I will show an image sequence of human cooking. I have annotated the images with numbered circles. Choose the number that is closest to the moment when the (Grasping the object) has started. You are a five-time world champion in this game. Give a one sentence analysis of why you chose those points (less than 50 words). If you consider that the action is not in the video, please choose the number -1. Provide your answer at the end in a json file of this format: {"points": []}
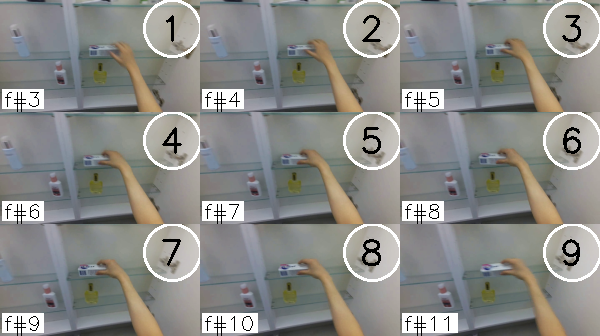
Frame 3 shows the clearest moment of hand-object contact.
{"points": [3]}